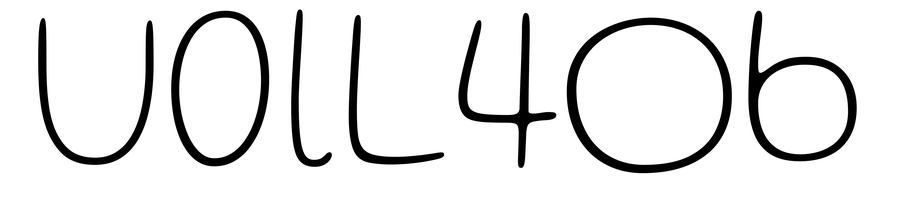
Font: Gluten_Thin